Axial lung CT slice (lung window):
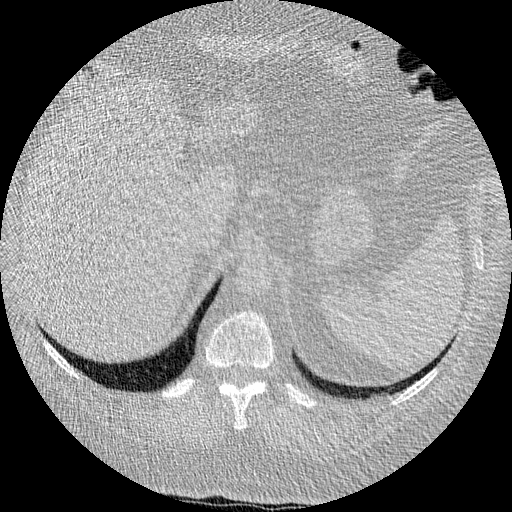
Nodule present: no